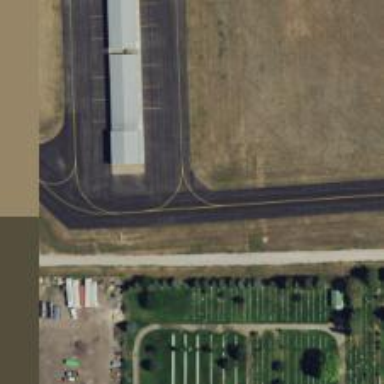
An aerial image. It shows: View of taxiway at the airport.